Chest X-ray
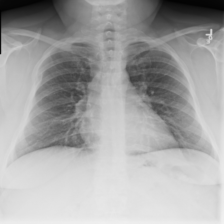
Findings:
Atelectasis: negative
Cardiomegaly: negative
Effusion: negative
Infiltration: negative
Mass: negative
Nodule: negative
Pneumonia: negative
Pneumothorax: negative
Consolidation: negative
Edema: negative
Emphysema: negative
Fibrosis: negative
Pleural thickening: negative
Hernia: negative